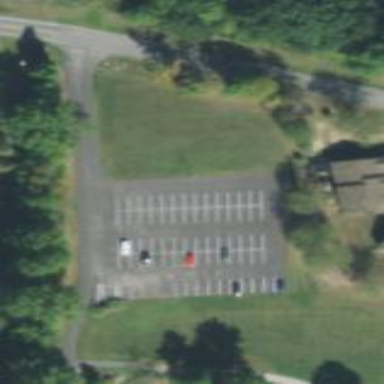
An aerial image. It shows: Paved parking area.